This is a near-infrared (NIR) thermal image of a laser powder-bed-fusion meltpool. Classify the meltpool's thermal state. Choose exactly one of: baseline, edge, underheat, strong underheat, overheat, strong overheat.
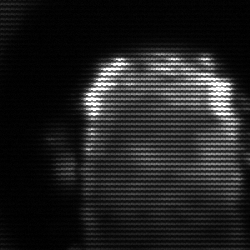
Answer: baseline